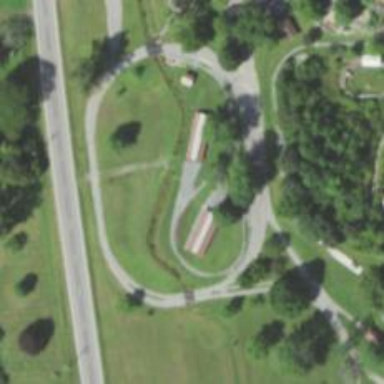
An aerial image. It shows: Miniature railway.